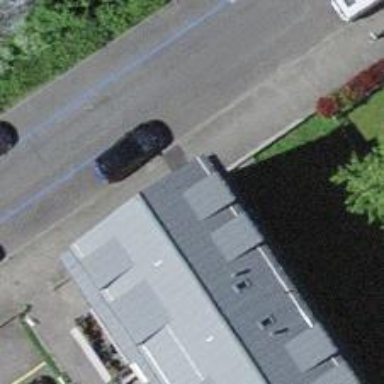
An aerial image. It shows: Surveillance system is in place.